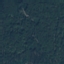
Land use / land cover class: Forest